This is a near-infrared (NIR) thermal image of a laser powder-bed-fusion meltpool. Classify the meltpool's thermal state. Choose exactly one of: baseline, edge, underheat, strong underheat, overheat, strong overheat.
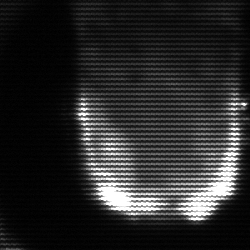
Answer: baseline